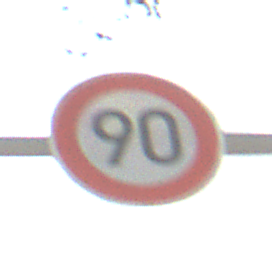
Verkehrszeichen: Geschwindigkeit90
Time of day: Midday
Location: Outdoor (Suburban)
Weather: PartlyCloudy
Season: Summer
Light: Natural